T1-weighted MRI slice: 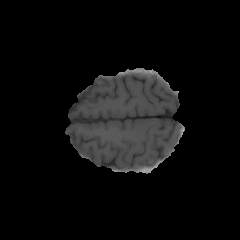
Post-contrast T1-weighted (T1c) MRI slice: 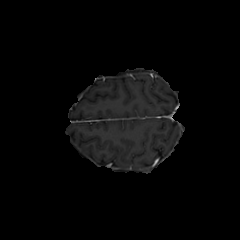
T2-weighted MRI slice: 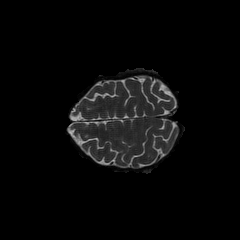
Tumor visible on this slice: no